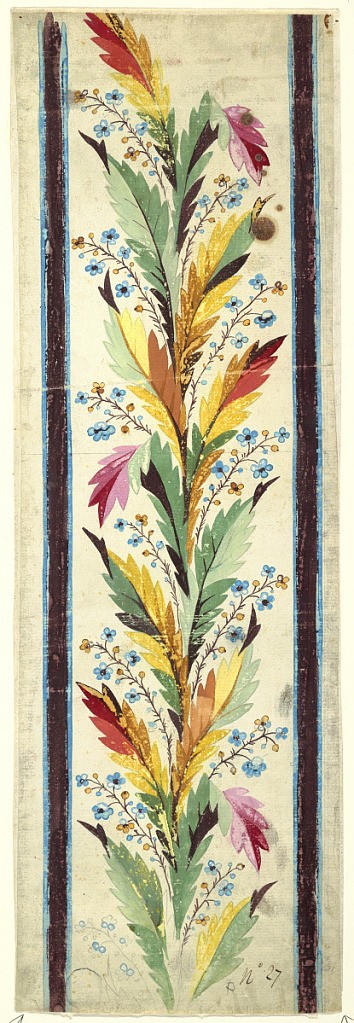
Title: Design for an Embroidered or Woven Border
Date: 1780–1800
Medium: Graphite, brush and gouache on paper
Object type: Drawing
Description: Rising garland of leaves with small flower boughs in the intervals. Framing strips laterally.